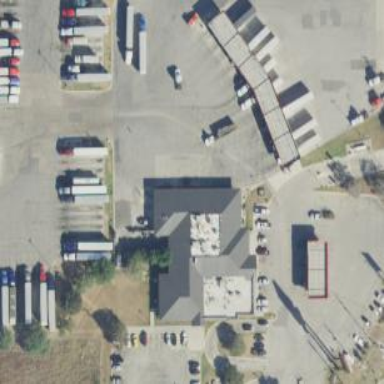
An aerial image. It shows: Convenience store inside building.